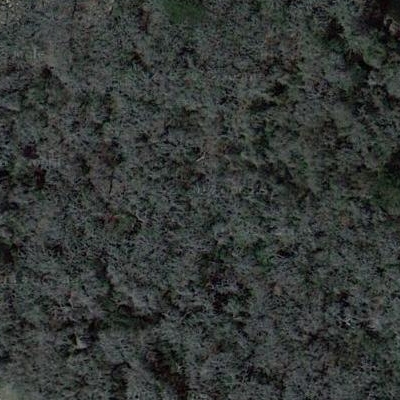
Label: Forest